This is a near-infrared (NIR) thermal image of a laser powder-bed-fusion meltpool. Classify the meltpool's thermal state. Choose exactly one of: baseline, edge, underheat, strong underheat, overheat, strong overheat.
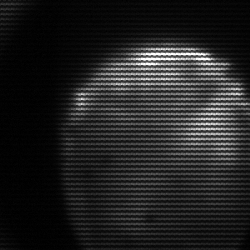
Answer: edge